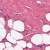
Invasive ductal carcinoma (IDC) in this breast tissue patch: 0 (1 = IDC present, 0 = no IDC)